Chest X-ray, AP view. Patient: 62 years old, sex M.
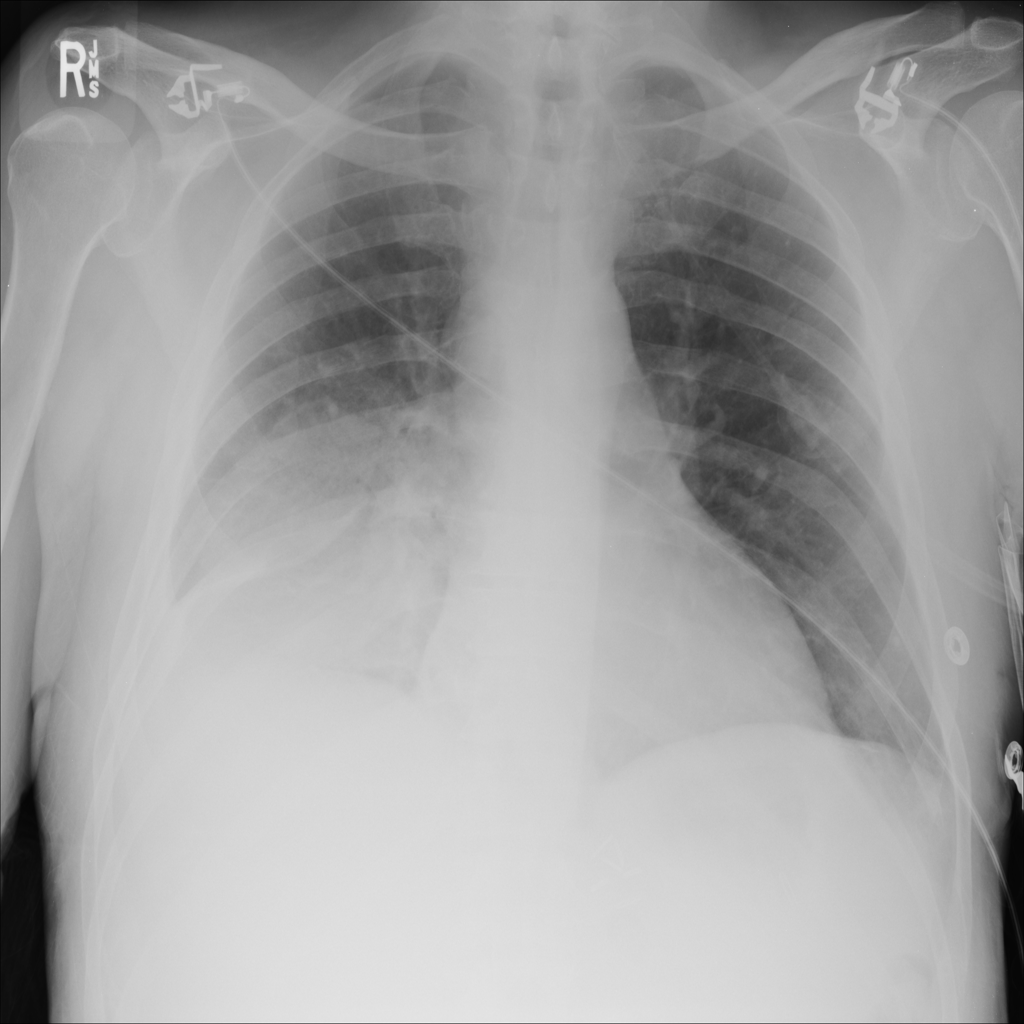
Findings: No Finding